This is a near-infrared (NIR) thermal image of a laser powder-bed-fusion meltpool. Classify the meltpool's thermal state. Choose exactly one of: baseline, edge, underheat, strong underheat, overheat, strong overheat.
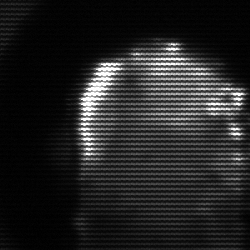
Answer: baseline